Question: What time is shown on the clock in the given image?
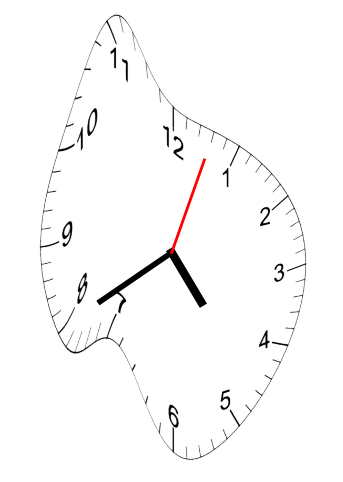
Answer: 04:40:03